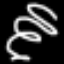
Label: squiggle